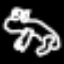
Label: frog